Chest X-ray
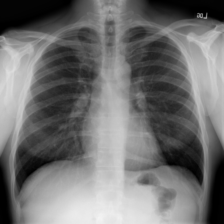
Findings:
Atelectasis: negative
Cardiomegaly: negative
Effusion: negative
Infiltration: negative
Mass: negative
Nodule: negative
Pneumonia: negative
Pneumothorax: negative
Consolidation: negative
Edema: negative
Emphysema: negative
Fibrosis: negative
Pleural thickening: negative
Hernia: negative